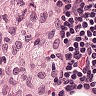
Metastatic tissue present: no